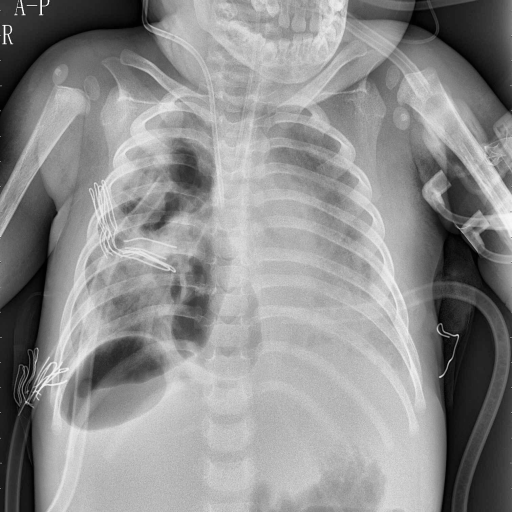
Finding: PNEUMONIA